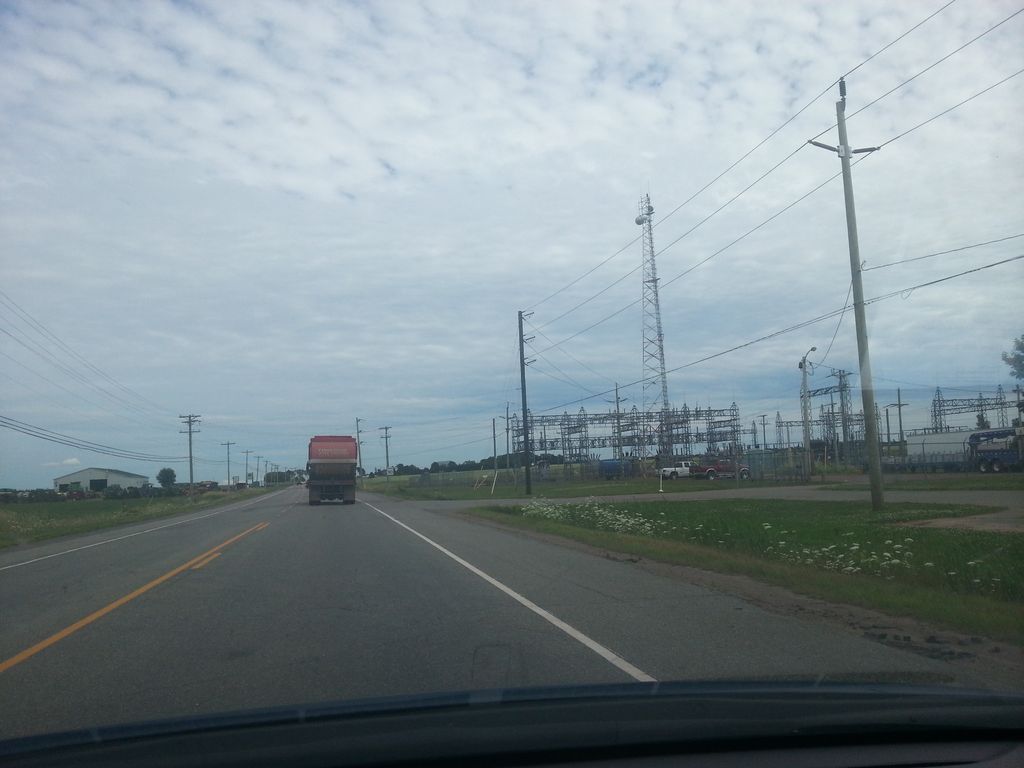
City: charlottetown